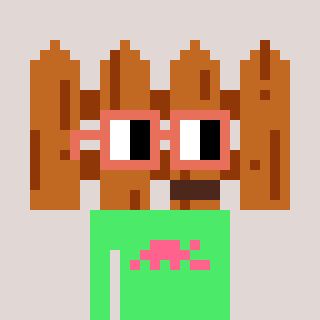
a pixel art character with square orange glasses, a fence-shaped head and a teal-colored body on a warm background